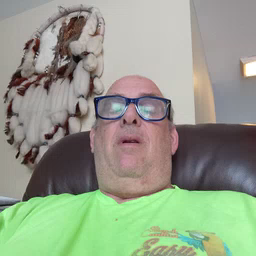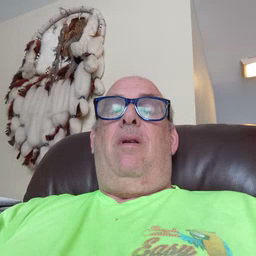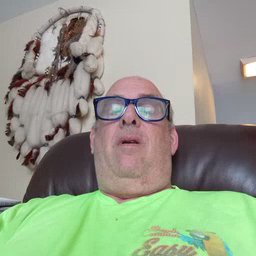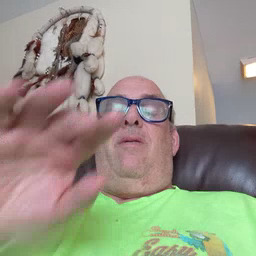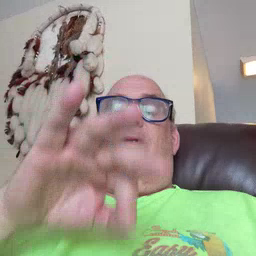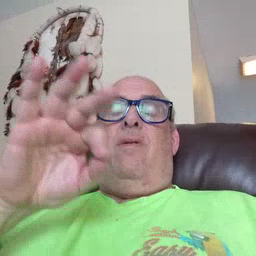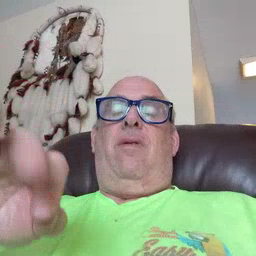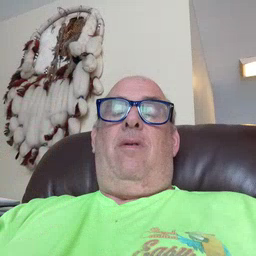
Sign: frenchfries